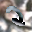
Label: 2